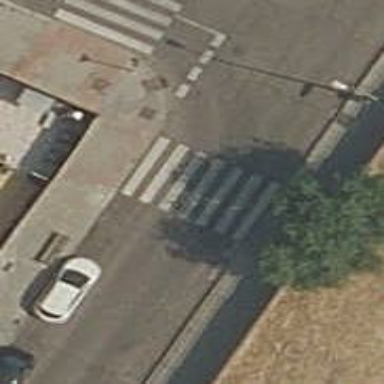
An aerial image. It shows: Zebra crossing on the road.